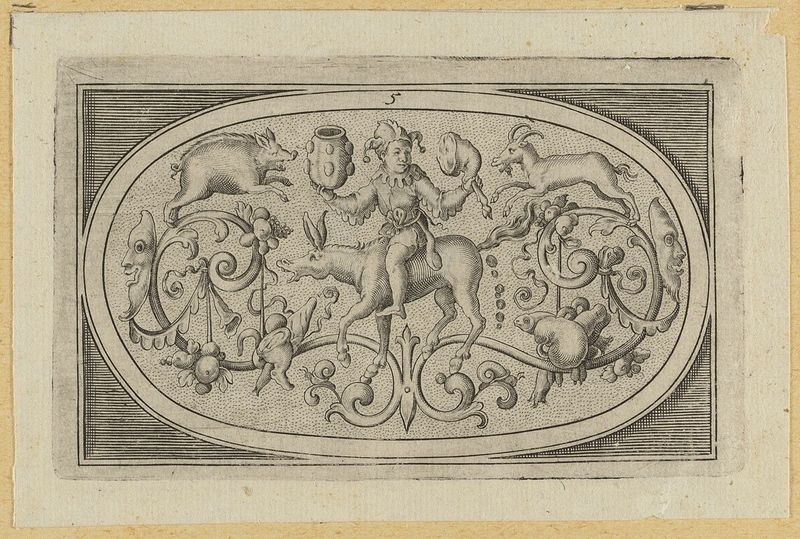
Titel: Dosendeckel mit Schweifgroteske auf gepunztem Grund, Blatt 5 aus einer Folge von Dosendeckeln
Künstler: Heinrich Ullrich
Standort: Hamburg
Institution: Museum für Kunst und Gewerbe Hamburg
Schlagwörter: tiere, ornament, renaissance, esel, oval, krug, papier, grafik, graphik, essen, ornamente, fotografie, photographie, fleisch, schinken, becher, mond, schwein, maske, narr, clown, druckgraphik, druckgrafik, stich, fisch, wildschwein, kupferstich, ziege, harlekin, fratze, groteske, keiler, mondgesicht, tierornament, gerippt, dummkopf, reproduktionen, bache, iege, druckerzeugnisse, schweifwerk, i a, ornamentstich, vorlageblätter, tölpel, schweifgroteske, schwarzwild, ih ah